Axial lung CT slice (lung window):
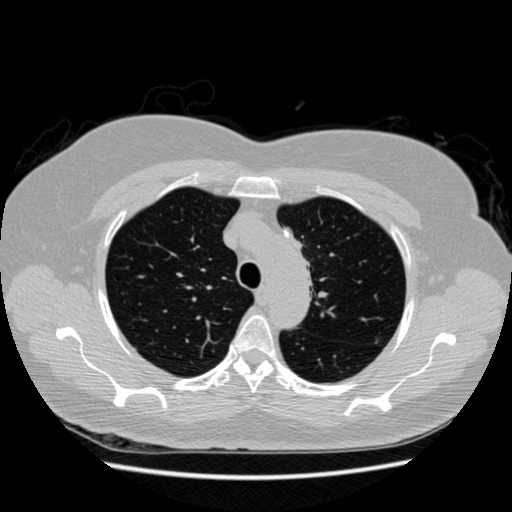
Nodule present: yes
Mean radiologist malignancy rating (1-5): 3.75